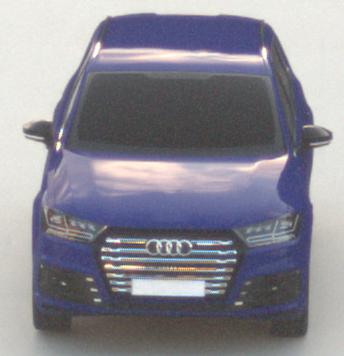
Make: Audi
Model: SQ7
Detailed model: -
Model produced from: 2016
Model produced until: 2018
Doors: 5
Color: blue
Road condition: dry road
Daytime: sunrise or sunset
Contrast: low contrast